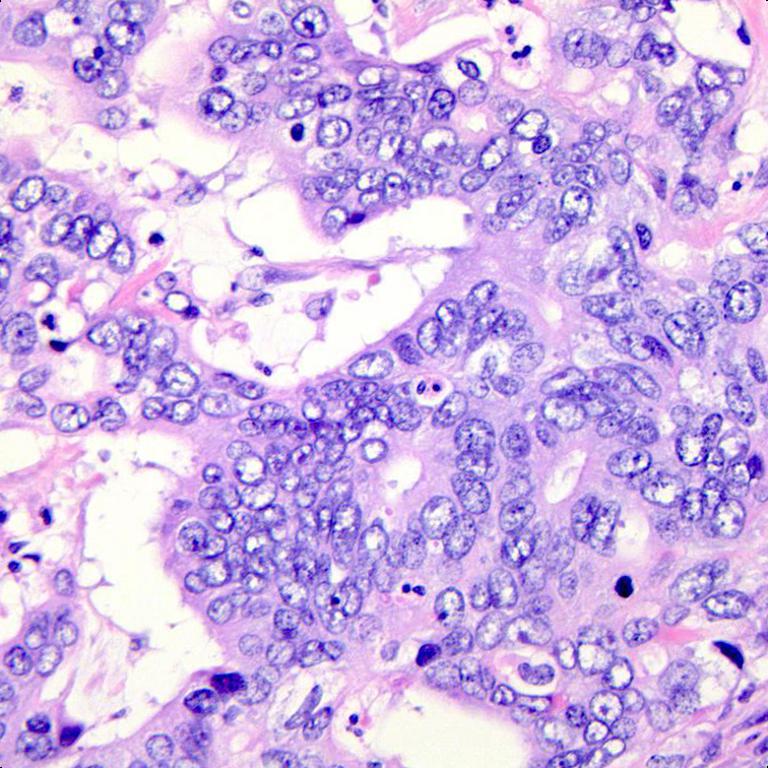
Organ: colon
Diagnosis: adenocarcinomas